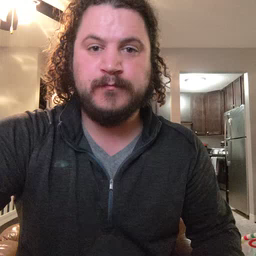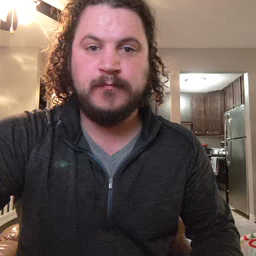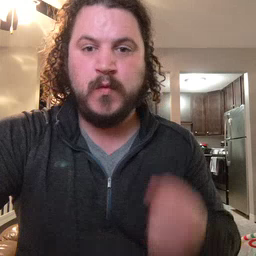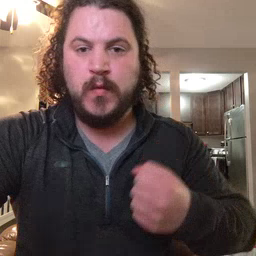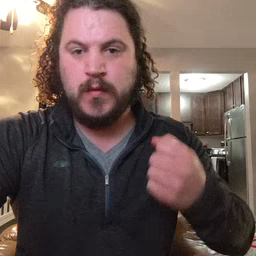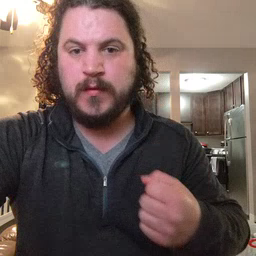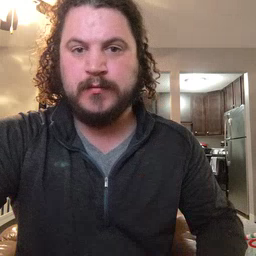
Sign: car